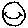
Label: smiley face